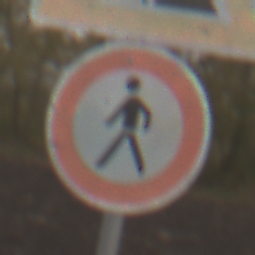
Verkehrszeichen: VerbotFussgaenger
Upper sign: Arbeitsstelle
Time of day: MorningAfternoon
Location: Outdoor (Nature)
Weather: Overcast
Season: NotSpecified
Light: Natural